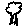
Label: tree